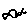
Label: fish